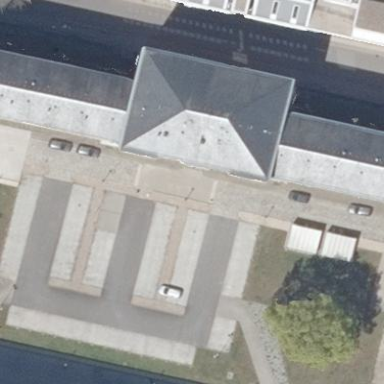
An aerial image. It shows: Civic building with hipped grey roof. It serves as government office.